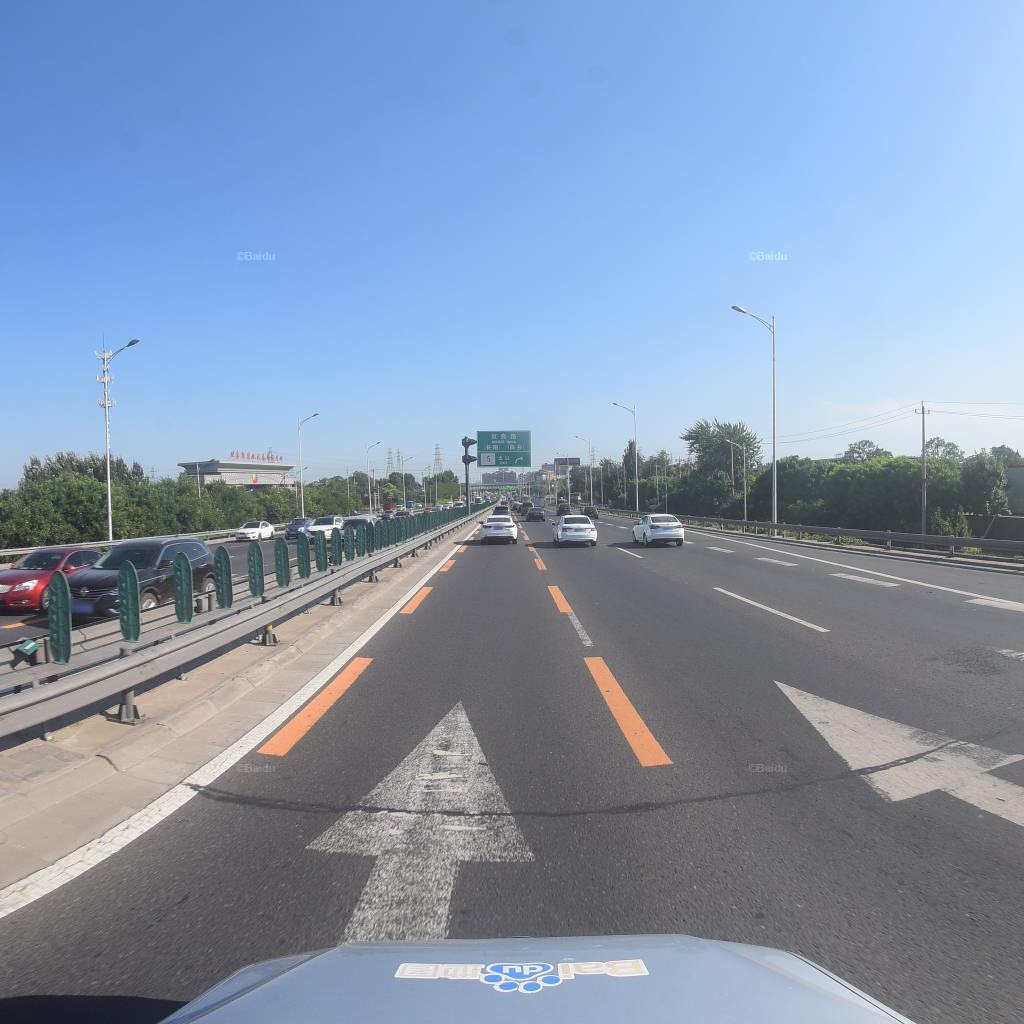
Region: Fengtai
Road damage annotations: transverse patch